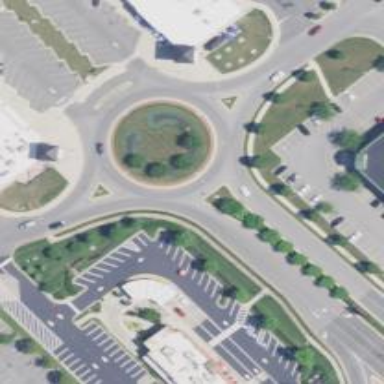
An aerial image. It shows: Residential road that intersects with roundabout.